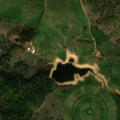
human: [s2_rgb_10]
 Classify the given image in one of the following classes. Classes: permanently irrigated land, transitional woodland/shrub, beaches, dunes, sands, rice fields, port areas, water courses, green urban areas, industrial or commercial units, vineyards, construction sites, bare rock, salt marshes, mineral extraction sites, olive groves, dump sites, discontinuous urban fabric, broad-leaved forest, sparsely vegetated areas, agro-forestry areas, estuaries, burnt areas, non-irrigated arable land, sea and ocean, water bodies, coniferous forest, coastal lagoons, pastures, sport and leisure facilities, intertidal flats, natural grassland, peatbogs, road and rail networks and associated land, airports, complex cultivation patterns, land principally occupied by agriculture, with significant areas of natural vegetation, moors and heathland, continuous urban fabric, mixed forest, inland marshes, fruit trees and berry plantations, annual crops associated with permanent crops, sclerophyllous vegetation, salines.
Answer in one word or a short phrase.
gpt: non-irrigated arable land, permanently irrigated land, pastures, agro-forestry areas